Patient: sex M, age 31
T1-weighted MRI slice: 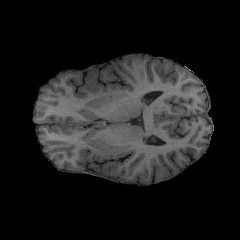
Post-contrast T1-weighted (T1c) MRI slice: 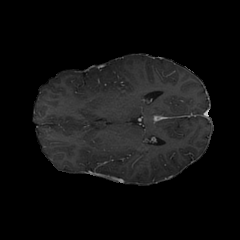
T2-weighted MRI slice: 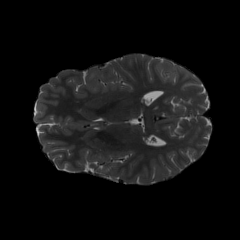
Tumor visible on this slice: yes
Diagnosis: Astrocytoma, IDH-mutant
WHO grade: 2